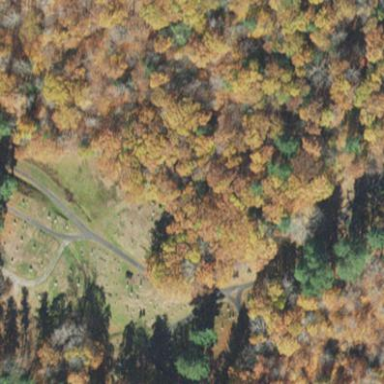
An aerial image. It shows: Cemetery with historical significance.